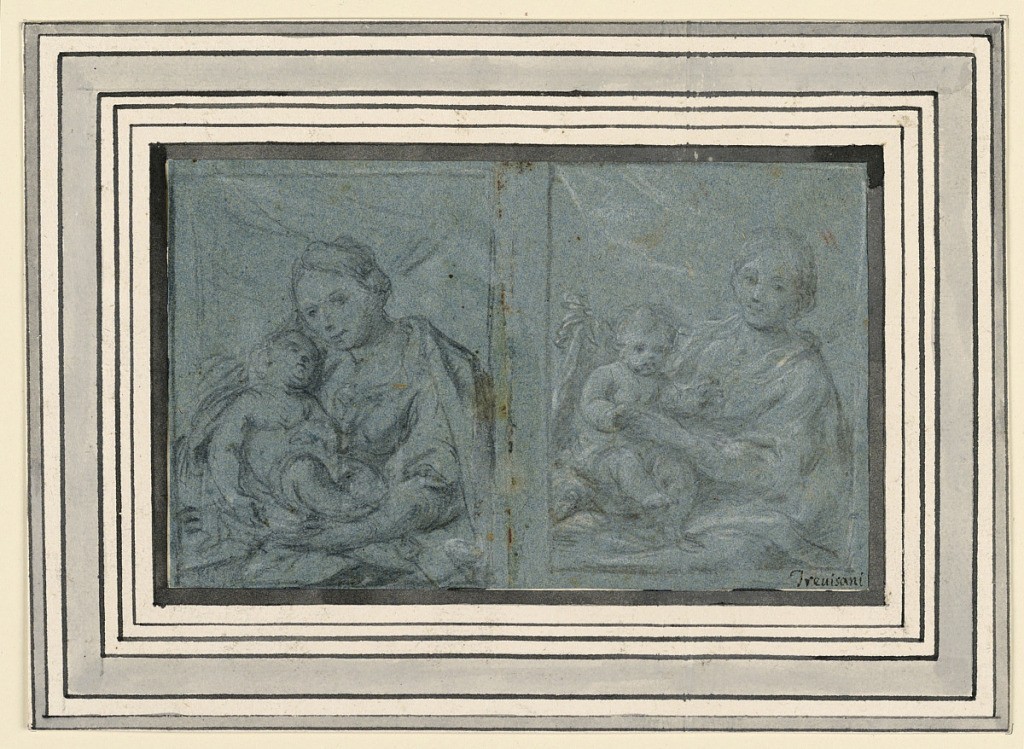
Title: Two Studies of the Virgin with Child
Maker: Francesco Trevisani, Italian, 1656 – 1746
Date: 1700–1740
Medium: Black crayon, white heightening on paper
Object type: Drawing
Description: Two three-quarter views of the seated Virgin holding the sleeping Child in her lap.